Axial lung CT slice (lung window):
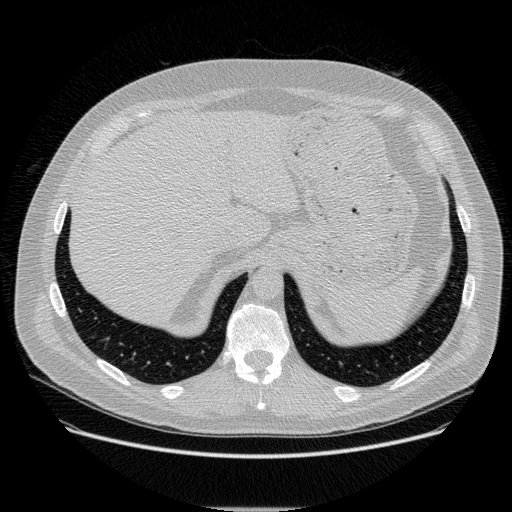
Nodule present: no